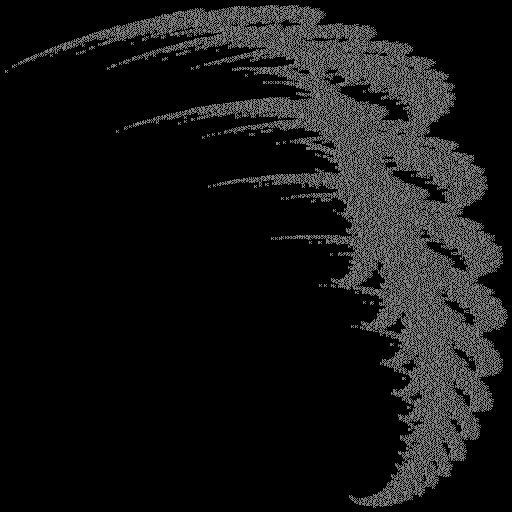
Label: snowdrift